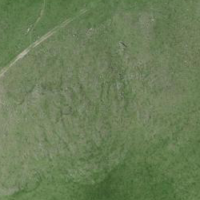
EUNIS habitat code: 23
Species observed at this site:
Campanula glomerata